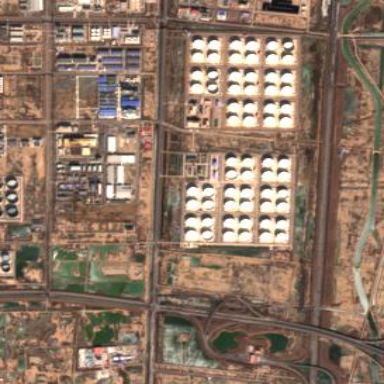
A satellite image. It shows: Industrial area dedicated to oil storage.